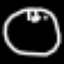
Label: clock